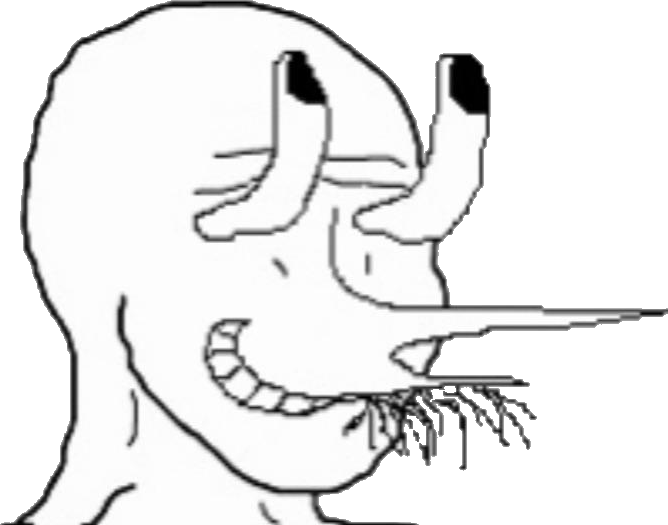
Label: 5_Animal